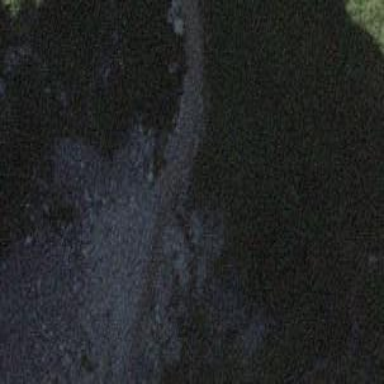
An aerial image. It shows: Dirt path.